Interaction volume radius: 5 \u00c5
Interaction volume height: 30 \u00c5
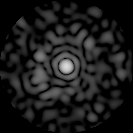
Disorder parameter: 0.8548